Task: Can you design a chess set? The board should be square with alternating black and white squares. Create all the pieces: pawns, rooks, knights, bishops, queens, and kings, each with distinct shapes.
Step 4493:
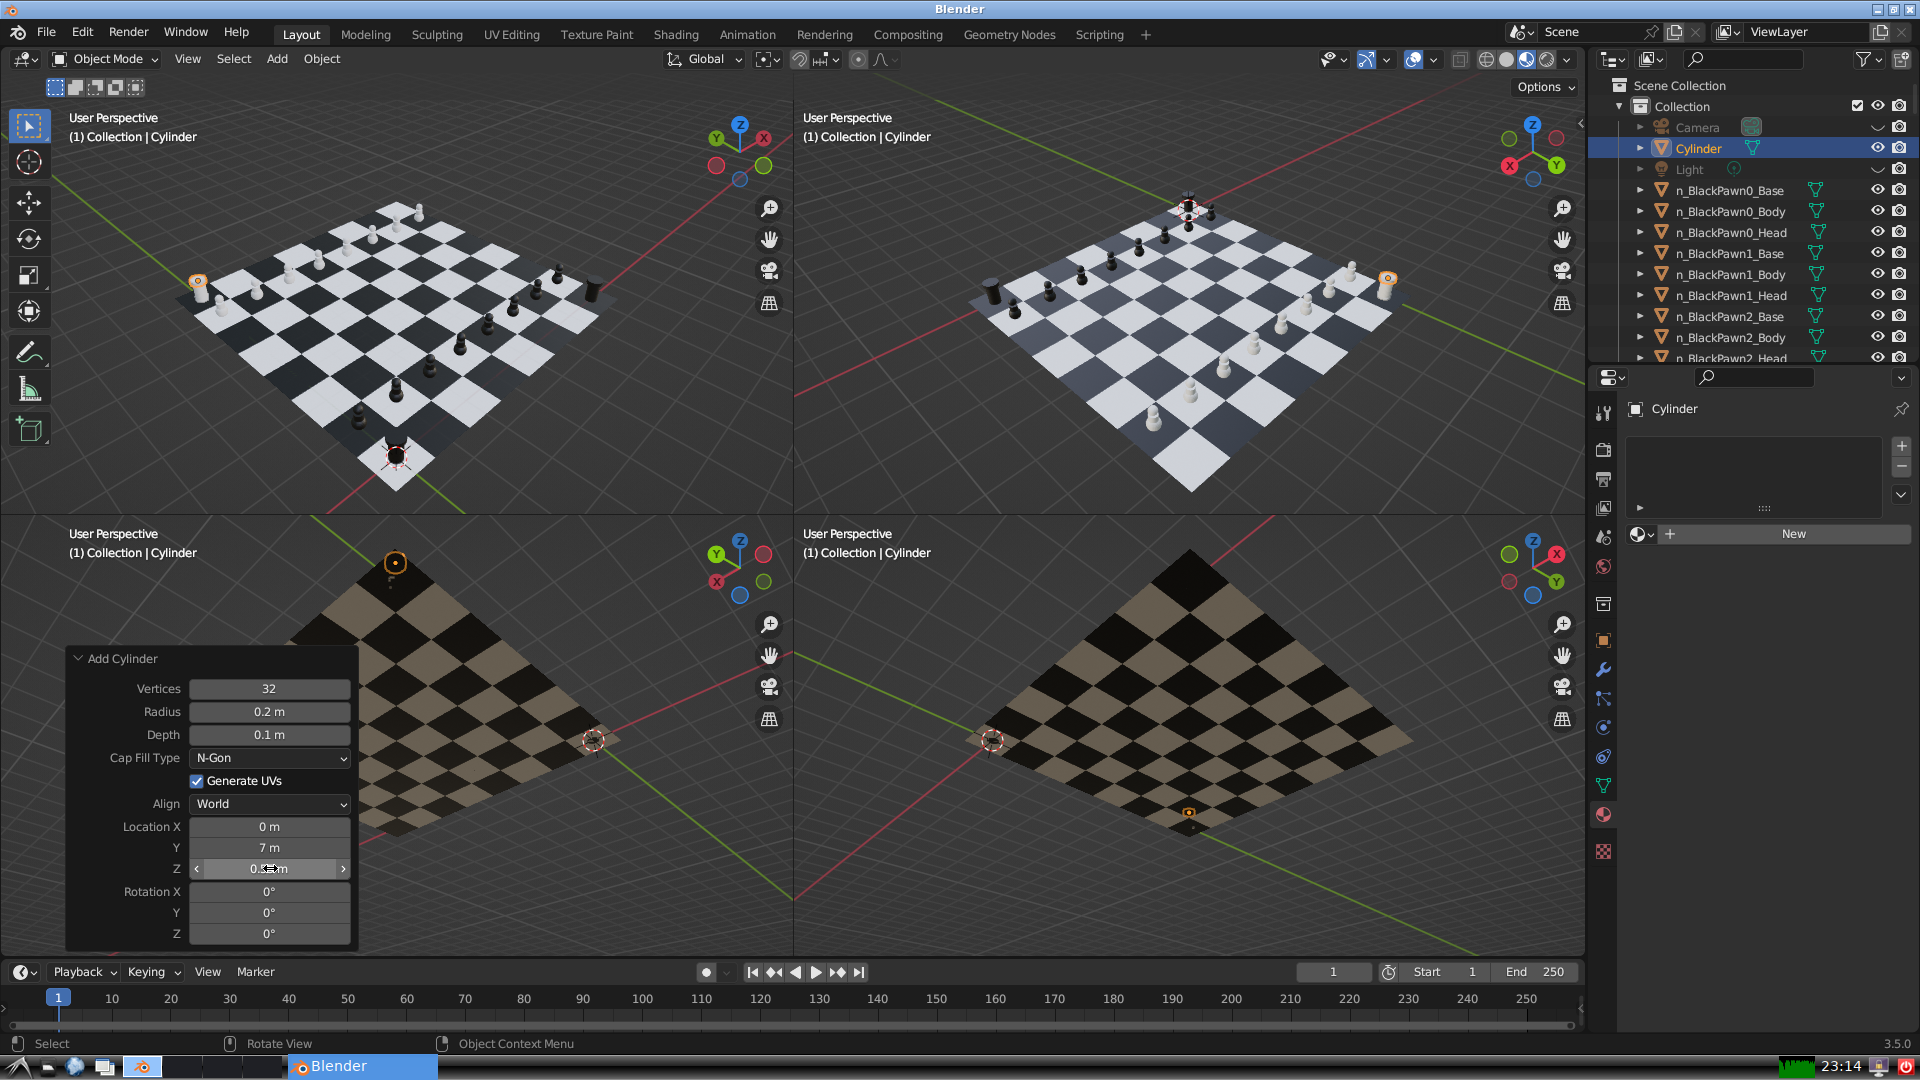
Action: {"mouse_move": [960, 540]}